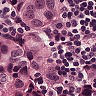
Metastatic tissue present: yes